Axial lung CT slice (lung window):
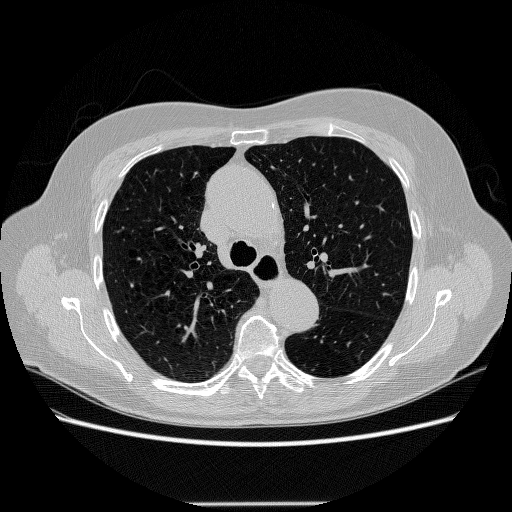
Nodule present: no